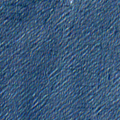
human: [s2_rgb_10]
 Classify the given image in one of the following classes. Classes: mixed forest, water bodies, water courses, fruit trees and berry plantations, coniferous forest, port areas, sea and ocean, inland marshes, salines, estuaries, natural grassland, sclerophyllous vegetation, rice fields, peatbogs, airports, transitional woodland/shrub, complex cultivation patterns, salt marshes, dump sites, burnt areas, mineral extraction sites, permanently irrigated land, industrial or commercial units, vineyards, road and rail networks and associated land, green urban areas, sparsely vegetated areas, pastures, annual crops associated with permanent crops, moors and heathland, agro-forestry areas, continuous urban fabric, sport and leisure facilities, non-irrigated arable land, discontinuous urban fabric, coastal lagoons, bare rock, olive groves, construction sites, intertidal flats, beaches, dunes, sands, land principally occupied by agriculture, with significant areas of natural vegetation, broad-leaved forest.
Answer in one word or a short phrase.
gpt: sea and ocean